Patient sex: F
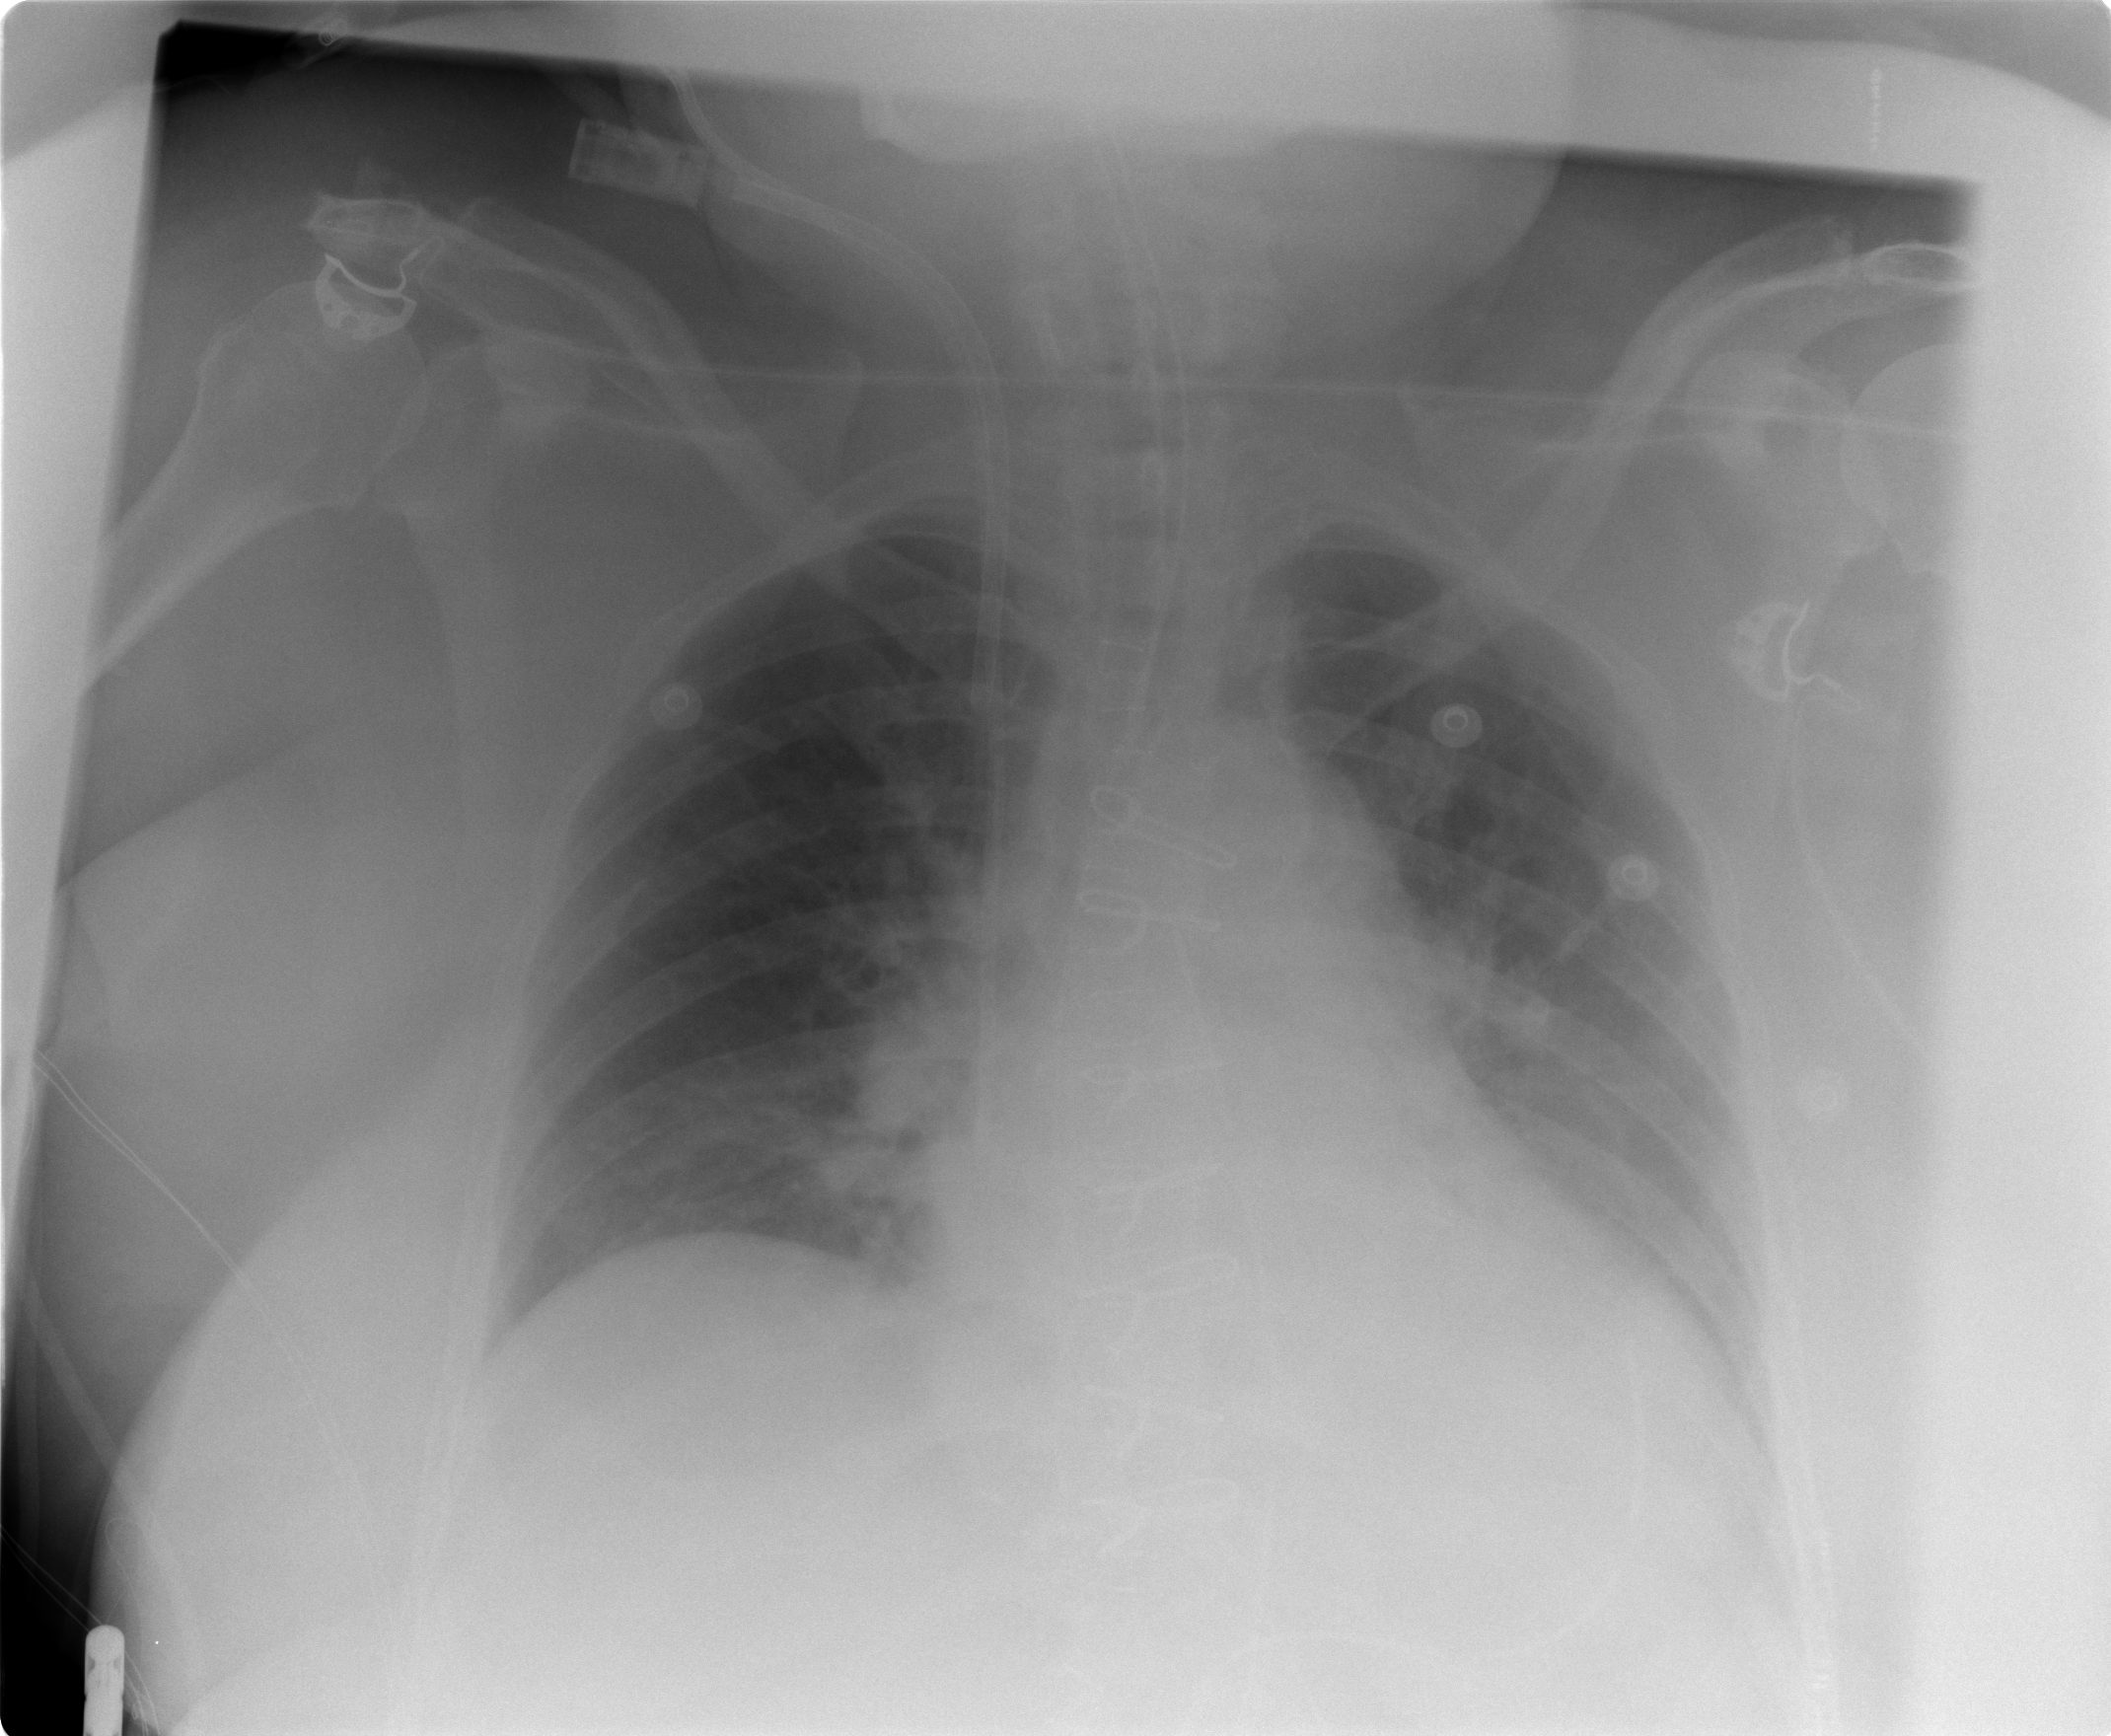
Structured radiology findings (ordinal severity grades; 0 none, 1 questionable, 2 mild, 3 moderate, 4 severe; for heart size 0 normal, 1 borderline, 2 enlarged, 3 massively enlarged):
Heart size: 2
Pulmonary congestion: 2
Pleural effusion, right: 0
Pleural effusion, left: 2
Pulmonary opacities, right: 0
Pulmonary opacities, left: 0
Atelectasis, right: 0
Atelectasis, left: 2